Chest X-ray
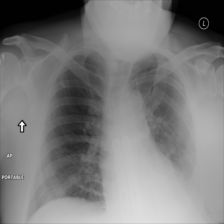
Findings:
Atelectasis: negative
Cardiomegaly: negative
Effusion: negative
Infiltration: negative
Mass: negative
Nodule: positive
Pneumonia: negative
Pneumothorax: positive
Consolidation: negative
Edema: negative
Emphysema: negative
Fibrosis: negative
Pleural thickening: negative
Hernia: negative